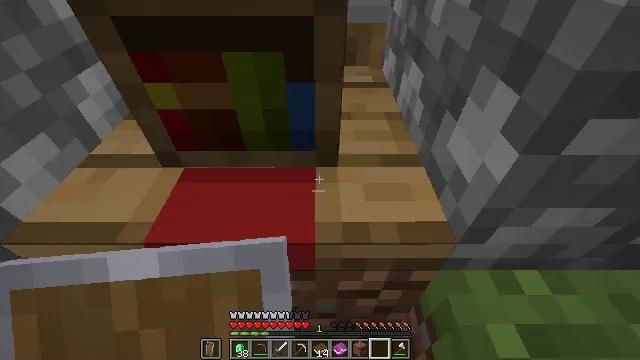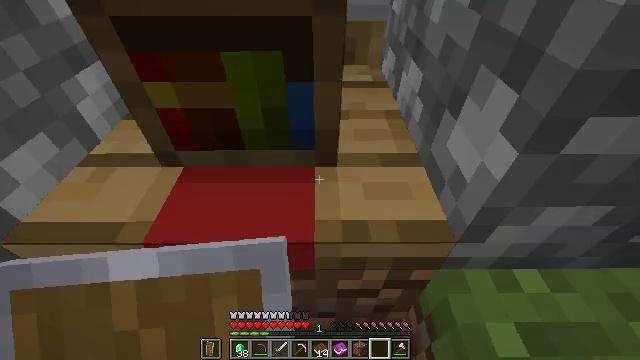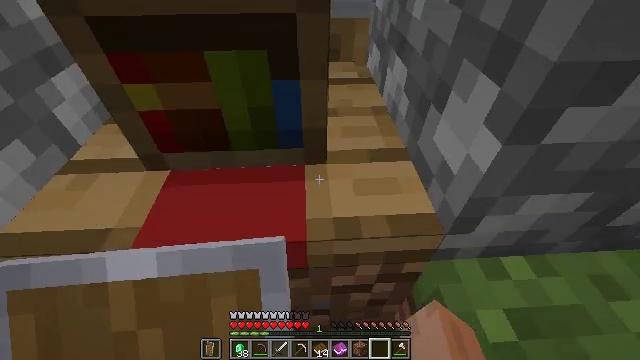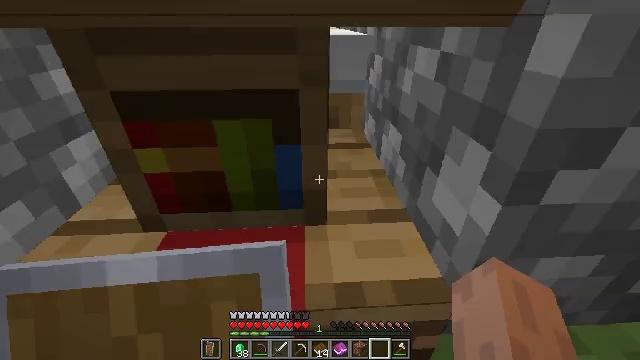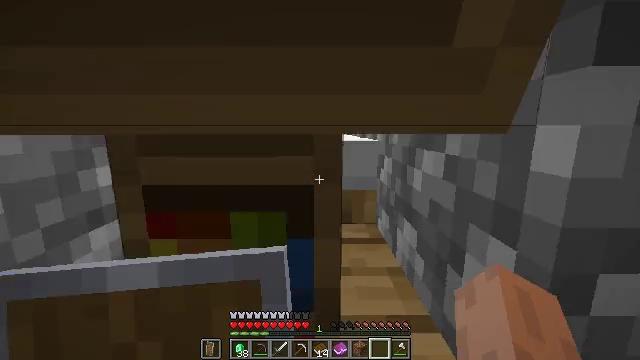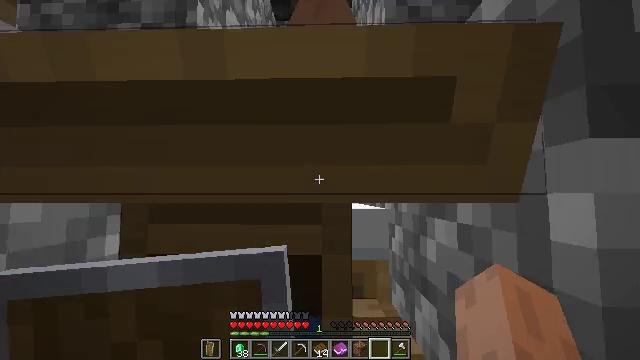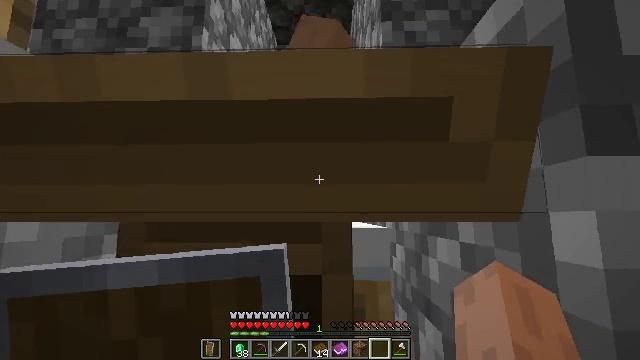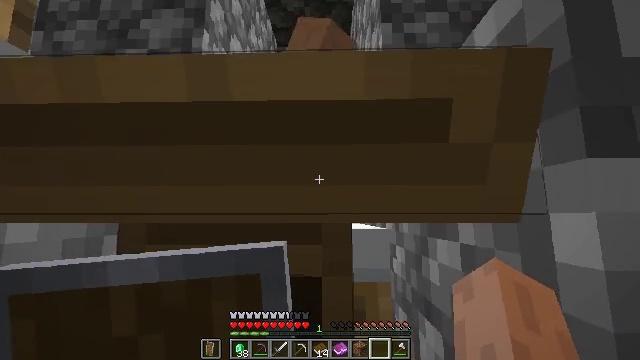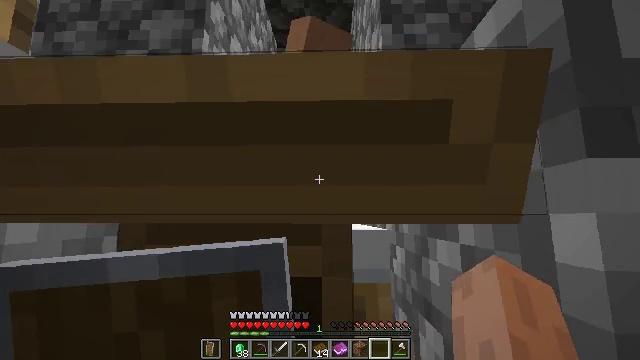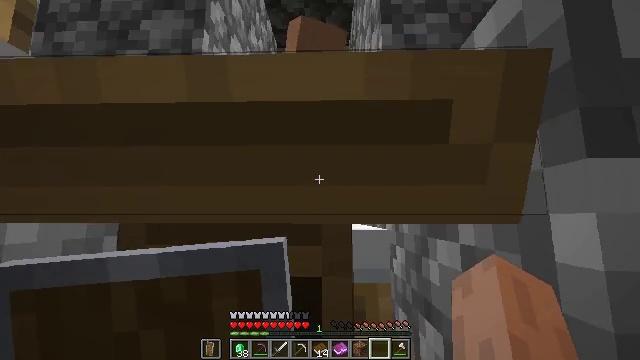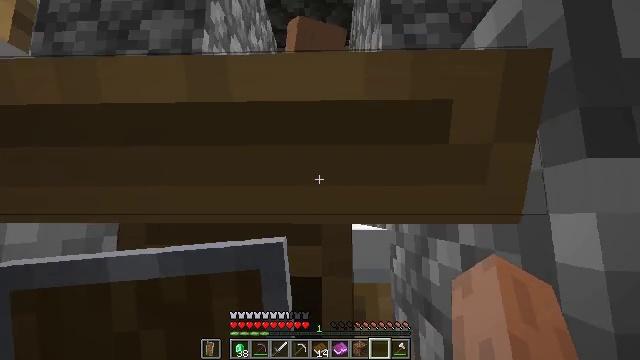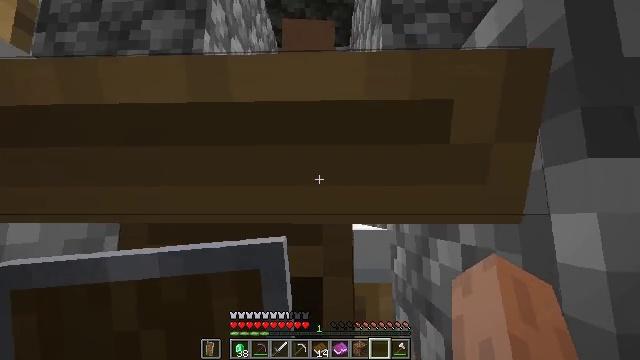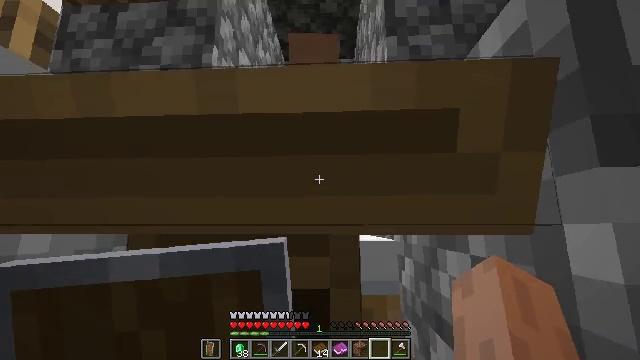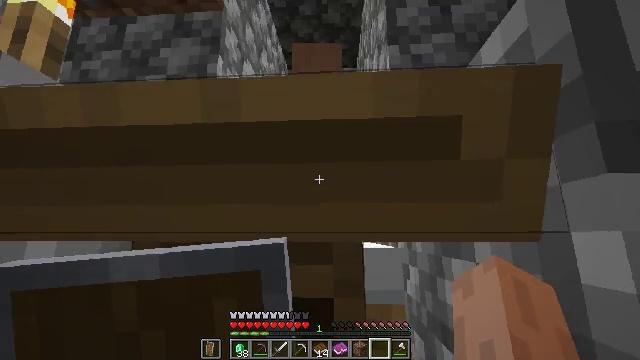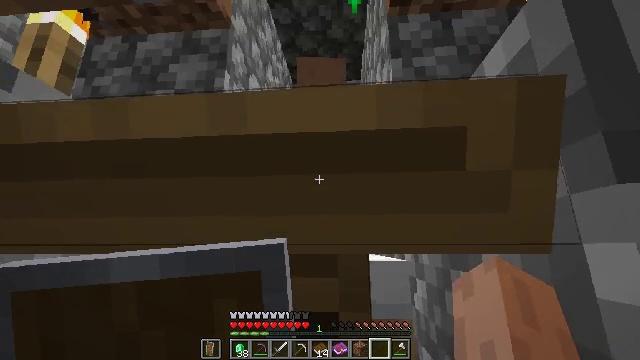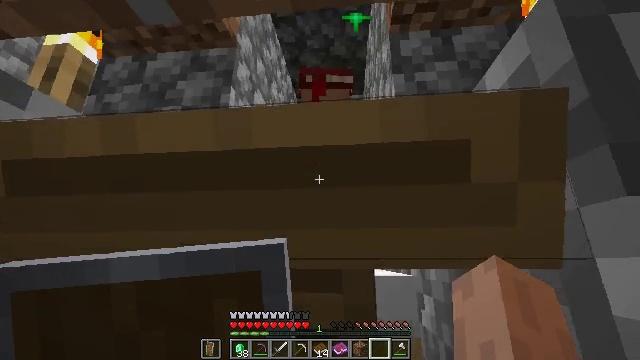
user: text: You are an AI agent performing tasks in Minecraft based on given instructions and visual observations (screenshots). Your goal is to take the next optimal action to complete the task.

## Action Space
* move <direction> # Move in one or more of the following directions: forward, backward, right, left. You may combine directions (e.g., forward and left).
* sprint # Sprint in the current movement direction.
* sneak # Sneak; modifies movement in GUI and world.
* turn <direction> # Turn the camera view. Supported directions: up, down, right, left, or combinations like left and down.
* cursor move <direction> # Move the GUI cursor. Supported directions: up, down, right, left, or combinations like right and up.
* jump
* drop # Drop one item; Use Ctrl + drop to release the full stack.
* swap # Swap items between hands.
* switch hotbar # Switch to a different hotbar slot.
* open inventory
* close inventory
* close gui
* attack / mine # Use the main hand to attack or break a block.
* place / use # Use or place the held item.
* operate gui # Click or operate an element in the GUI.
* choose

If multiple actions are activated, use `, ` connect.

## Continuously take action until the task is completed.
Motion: motion action
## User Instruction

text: Retrieve the lectern from the structure.
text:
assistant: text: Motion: no_op
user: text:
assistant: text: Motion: turn right
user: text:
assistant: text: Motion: turn up
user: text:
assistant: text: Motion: turn left and up
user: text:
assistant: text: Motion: turn left and up
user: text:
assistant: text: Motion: turn up
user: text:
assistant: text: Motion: no_op
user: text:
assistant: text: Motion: no_op
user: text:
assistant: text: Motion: no_op
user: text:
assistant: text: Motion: no_op
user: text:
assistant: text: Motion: no_op
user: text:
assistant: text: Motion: turn left and up
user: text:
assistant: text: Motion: turn up
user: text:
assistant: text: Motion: turn left and up
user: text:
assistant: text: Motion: turn up
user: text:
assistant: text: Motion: turn up
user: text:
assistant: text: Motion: turn up
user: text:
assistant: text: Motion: turn up
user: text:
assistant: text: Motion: turn up
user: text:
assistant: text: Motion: turn up
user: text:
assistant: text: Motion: turn up
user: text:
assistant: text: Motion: turn up
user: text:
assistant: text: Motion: no_op
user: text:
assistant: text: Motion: no_op
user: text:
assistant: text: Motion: no_op
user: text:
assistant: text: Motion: no_op
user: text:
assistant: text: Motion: no_op
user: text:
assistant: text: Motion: no_op
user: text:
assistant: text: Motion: no_op
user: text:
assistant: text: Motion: turn right and up